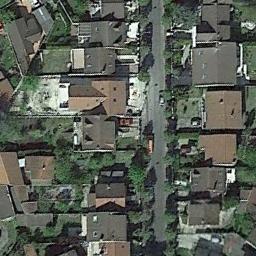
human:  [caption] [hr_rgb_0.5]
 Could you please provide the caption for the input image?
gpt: There are many roads and neatly arranged houses and trees and large lawns in densely populated areas .

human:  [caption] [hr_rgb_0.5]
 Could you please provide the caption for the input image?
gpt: The dense residential is next to the road and some trees .

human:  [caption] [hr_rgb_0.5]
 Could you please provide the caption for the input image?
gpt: Some of the houses in the residential area are red .

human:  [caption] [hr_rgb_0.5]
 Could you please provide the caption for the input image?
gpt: A dense residential area has lots of trees and houses arranged neatly while a road goes through the residential area .

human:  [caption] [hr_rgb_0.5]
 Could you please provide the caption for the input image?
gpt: There are orange and black buildings on a dense residential area .